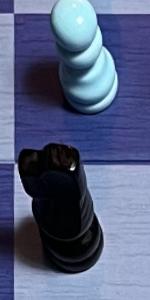
Label: Knight_Black